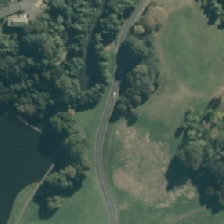
Land cover: urban_parkland